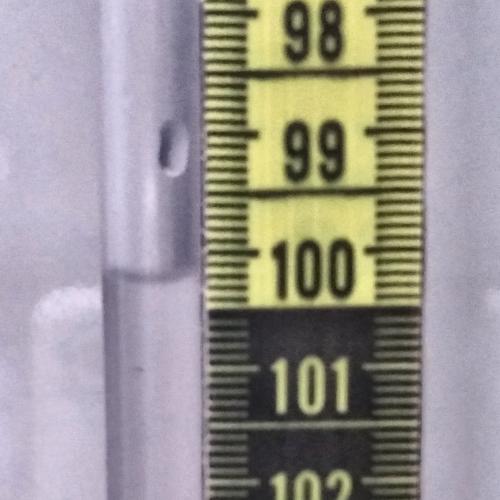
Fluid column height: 100.2 cm